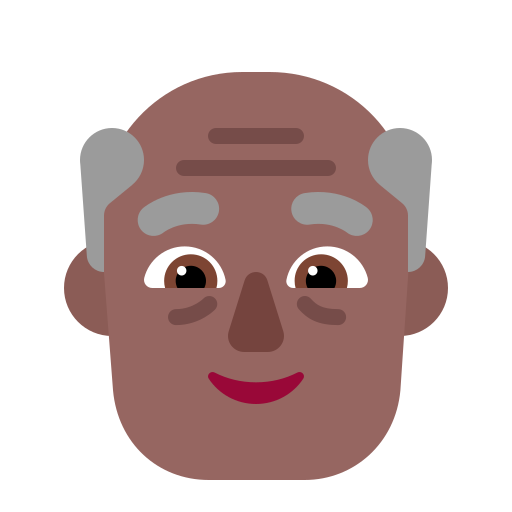
old man flat  dark